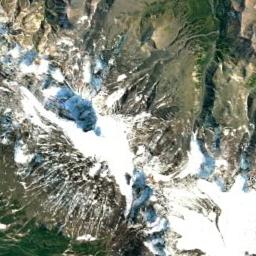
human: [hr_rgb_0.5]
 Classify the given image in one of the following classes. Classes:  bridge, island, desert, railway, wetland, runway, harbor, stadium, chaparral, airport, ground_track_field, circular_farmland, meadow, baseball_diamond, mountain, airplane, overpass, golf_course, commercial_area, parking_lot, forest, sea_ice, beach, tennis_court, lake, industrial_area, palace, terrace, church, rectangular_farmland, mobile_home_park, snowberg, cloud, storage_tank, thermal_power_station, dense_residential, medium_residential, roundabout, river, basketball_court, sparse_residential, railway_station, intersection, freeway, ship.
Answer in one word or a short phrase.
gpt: snowberg